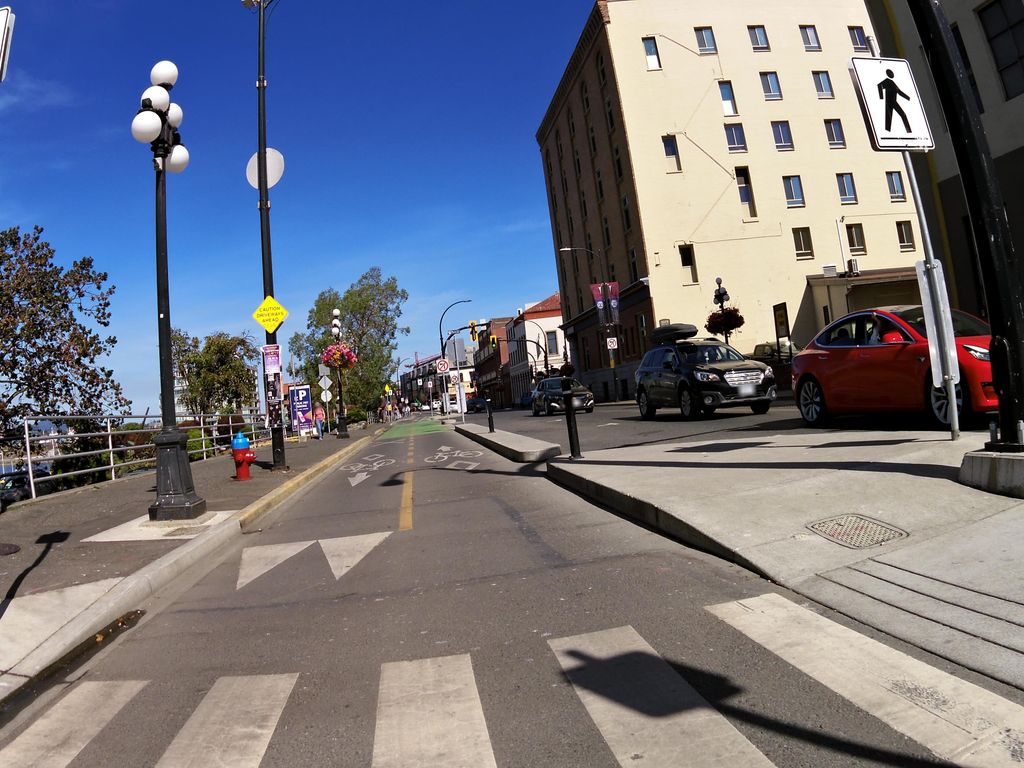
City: victoria